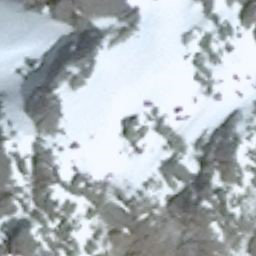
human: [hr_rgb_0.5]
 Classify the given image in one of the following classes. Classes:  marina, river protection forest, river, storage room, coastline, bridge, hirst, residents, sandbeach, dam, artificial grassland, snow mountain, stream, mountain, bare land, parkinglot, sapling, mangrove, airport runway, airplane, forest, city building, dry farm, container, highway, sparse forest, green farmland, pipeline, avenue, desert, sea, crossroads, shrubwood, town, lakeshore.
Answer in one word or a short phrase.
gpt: snow mountain